Question: I have got the following set of classes:

And the following piece of code:
'''
A* a;
if(condition)
{
a = new E();
}
else
{
a = new D();
}
'''
Now given that there is such function as 'F::foo()', in order to call it, I have to cast 'a' to either 'E*' or 'D*':
'''
if(condition)
{
((E*)a)->foo();
}
else
{
((D*)a)->foo();
}
'''
As far as I know, casting 'a' to 'F*' in order to call 'F::foo' would be illegal since 'a' is of type 'A*'; and to me, checking a condition before calling 'foo', sounds like a design problem. Could somebody please give some advice as to how I can improve this class hierarchy?
p.s. Used <URL> to draw the diagram.
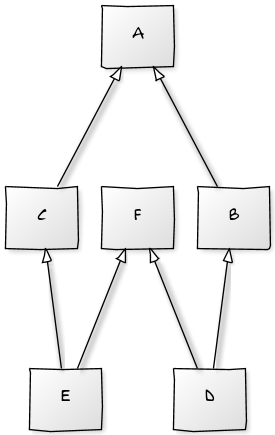
Answer: '''
#include <iostream>
struct A { virtual ~A() {} };
struct C : virtual A {};
struct B : virtual A {};
struct F {
virtual void Foo() { std::cout << "ok
"; }
};
struct E : C, virtual F {};
struct D : B, virtual F {};
int main() {
A *a = new E();
dynamic_cast<F*>(a)->Foo();
}
'''
- 'a''F'- 'dynamic_cast'-
If you repeatedly find yourself dealing with objects that are instances of both 'A' and 'F' then that should be reflected in the class hierarchy if possible. For example you might define a type 'G' that inherits virtually from both 'A' and 'F'. Then 'D' and 'E' can inherit from 'G' instead of 'F', and you can pass a 'G*' to this code that expects an 'A*' on which it can call 'Foo()'.